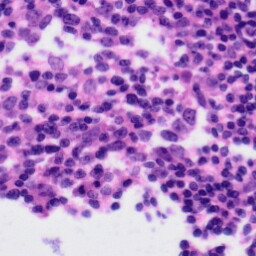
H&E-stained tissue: Tonsil